Question: I'm creating a UML diagram for the first time for an intro to Java course. I'm having trouble figuring out whether my classes are pointing to each other correctly.
Is the Guitar class supposed to be pointing to the test class? Also, should the Guitar class be to the left of the test class? Any pointers are much appreciated, thanks.

<URL>
(I don't have enough ref points to insert the image)
Code is below
'''
package guitartest;
import java.util.Scanner;
public class Guitar {
// Declare variables
private int numberOfStrings;
private String stringName;
private boolean isTuned;
private boolean isPlaying;
private boolean isPlucking;
// Construct a guitar and set boolean fields to "false"
public Guitar(){
this.isTuned = false;
this.isPlaying = false;
this.isPlucking = false;
} // end constructor
// Prompt user to enter number of strings
public int getNumberOfStrings() {
Scanner sc = new Scanner(System.in);
// Loop continues until a positive integer is entered
do {
System.out.println("Enter number of strings in integer format");
while (!sc.hasNextInt()) {
System.out.println("Error! That's not a number!");
sc.next();
} // end while
numberOfStrings = sc.nextInt();
} // end do-while loop
while (numberOfStrings <= 0);
return numberOfStrings;
} // end method getNumberOfStrings
// Prompt user to enter string names
public String getStringName() {
Scanner sc = new Scanner(System.in);
// Loop continues until all strings are named
for (int i = 0; i < numberOfStrings; i++){
System.out.println("Enter string name");
// Error if input is not a character
while (!sc.hasNext("[A-Za-z]")) {
System.out.println("Error! That's not a character!");
sc.next();
}
stringName = sc.next();
} // end for loop
return stringName;
} // end method getStringName
// Verifies tuning status
public boolean tuneInstrument(){
return isTuned;
} // end method tuneInstrument
// Tune guitar
public void setTuned(boolean isTuned) {
this.isTuned = isTuned;
} // end method setTuned
// Verifies instrument is playing
public boolean playInstrument(){
return isPlaying;
} // end method playInstrument
//
public void startPlayingInstrument(){
isPlaying = true;
} // end method startPlayingInstrument
public boolean pluckInstrument(){
return isPlucking;
} // end method pluckInstrument
public void startPlucking(){
isPlucking = true;
} // end method startPlucking
// Stop instrument
public void stopInstrument(){
isPlaying = false;
} // end method stopInstrument
} // end class Guitar
'''
The test class follows:
'''
package guitartest;
import java.util.Scanner;
// Scanner is in the java.util package
public class GuitarTest {
public static void main(String[] args) {
// Create 10 guitar objects
Guitar[] guitar = new Guitar[10];
for (int i = 0; i < guitar.length; i++){
guitar[i] = new Guitar();
// Call methods in Guitar class
guitar[i].getNumberOfStrings();
guitar[i].getStringName();
System.out.println("Is the guitar tuned? " + guitar[i].tuneInstrument());
System.out.println("Guitar is being tuned. Please wait...");
guitar[i].setTuned(true);
System.out.println("Is the guitar tuned? " + guitar[i].tuneInstrument());
System.out.println("Is the guitar playing? " + guitar[i].playInstrument());
System.out.println("Please wait for guitar to play...");
guitar[i].startPlayingInstrument();
System.out.println("Is the guitar playing? " + guitar[i].playInstrument());
System.out.println("Is the guitar being plucked? " + guitar[i].pluckInstrument());
System.out.println("Please wait for guitar to be plucked...");
guitar[i].startPlucking();
System.out.println("The guitar is playing and being plucked. " + guitar[i].pluckInstrument());
System.out.println("Stopping guitar from playing...");
guitar[i].stopInstrument();
System.out.println("Is the guitar playing? " + guitar[i].playInstrument());
} // end for loop
} // end method main
} // end class GuitarTest
'''
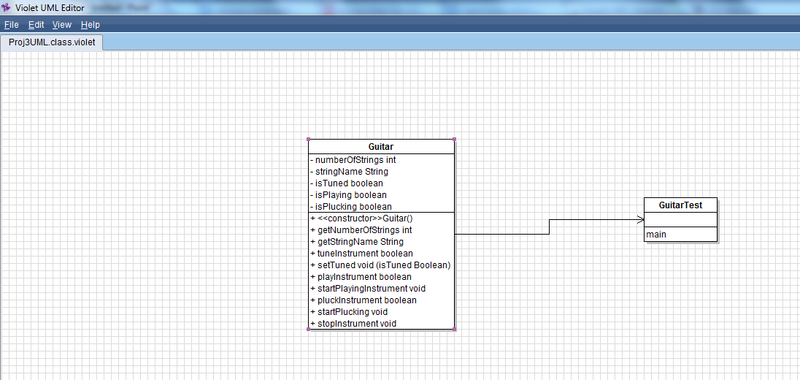
Answer: You have one major problem - the direction shouldn't be from 'Guitar' to 'GuitarTest' but reversed - from 'GuitarTest' to 'Guitar' (because you use 'Guitar' in tests). Also you have forgotten the argument of GuitarTest.main (obvious so not very important).
@milesma points out in the comment that I was initially incorrect and I agree with him:
> GuitarTest indeed used Guitar, but that is "Dependency" relationship.
(draw dashed line from Client to Supplier, in this example, from
GuitarTest to Guitar, which means, if Guitar changed, GuitarTest must
change); However, I don't think use Guitar in the function body is a
dependency. (If Guitar is used as method's parameter, return type etc,
then Dependency is guaranteed.). IMHO, there is no relationships
between.
Better check out @milesma answer which is more correct.